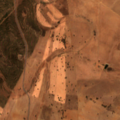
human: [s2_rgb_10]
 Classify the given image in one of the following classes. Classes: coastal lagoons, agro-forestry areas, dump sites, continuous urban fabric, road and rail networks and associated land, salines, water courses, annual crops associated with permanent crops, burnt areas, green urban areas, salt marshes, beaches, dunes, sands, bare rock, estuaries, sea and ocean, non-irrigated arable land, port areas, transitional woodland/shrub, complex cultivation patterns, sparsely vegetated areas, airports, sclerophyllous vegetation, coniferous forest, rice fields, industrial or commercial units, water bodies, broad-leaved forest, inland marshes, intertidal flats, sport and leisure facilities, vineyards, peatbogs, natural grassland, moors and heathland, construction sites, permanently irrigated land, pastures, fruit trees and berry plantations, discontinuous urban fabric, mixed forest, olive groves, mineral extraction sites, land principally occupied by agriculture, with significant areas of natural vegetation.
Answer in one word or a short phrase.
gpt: non-irrigated arable land, complex cultivation patterns, agro-forestry areas, coniferous forest